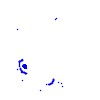
Particle: electron